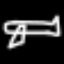
Label: airplane